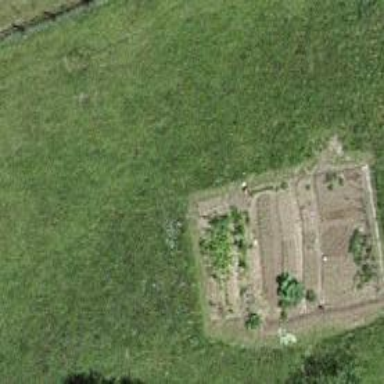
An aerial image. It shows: Garden area designated for leisure land.